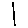
Label: line